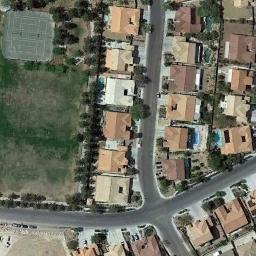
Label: tennis_court